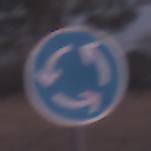
Verkehrszeichen: Kreisverkehr
Umgebung: Outdoor, Nature
Tageszeit: SunriseSunset
Wetter: Clear
Licht: Natural
Jahreszeit: NotSpecified
Kontrast: LowContrast